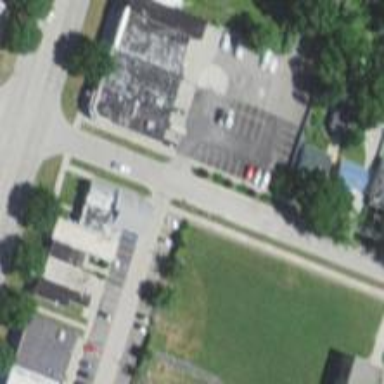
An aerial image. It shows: Alleyway designated as service road.